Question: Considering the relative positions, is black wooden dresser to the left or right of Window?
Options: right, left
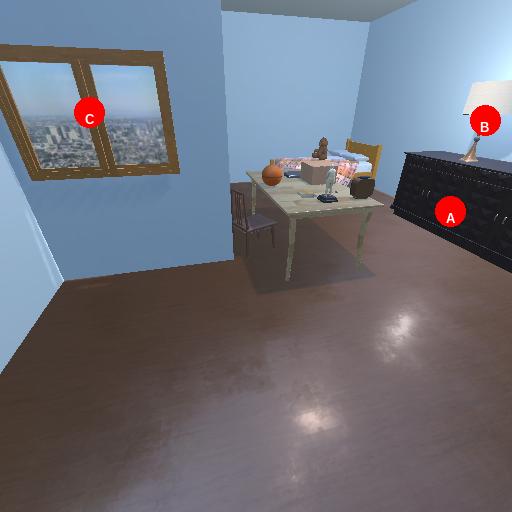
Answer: right